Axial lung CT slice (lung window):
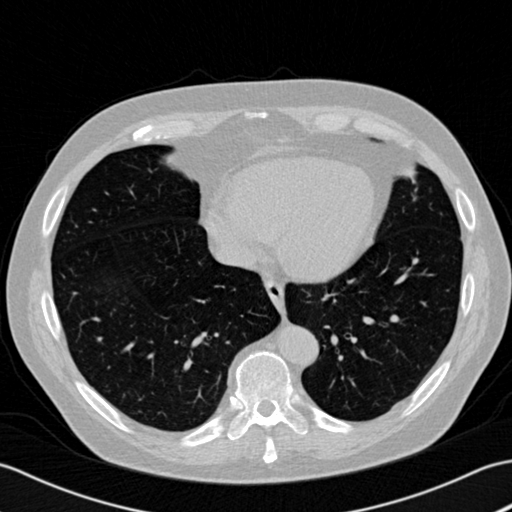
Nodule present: no